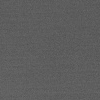
Atmospheric dust classification: dusty